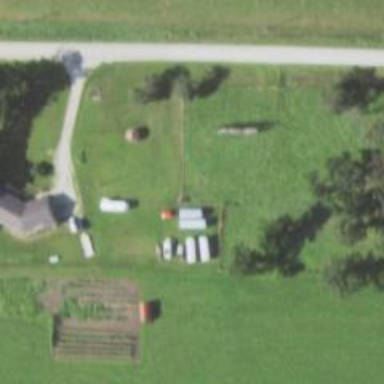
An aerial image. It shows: Farmyard area.